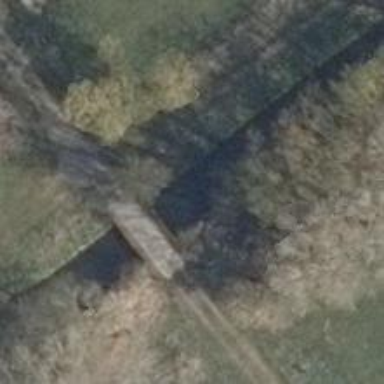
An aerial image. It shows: Culvert tunnel.